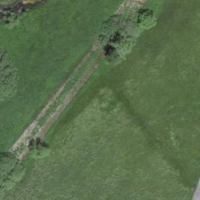
EUNIS habitat code: 21
Species observed at this site:
Heracleum sphondylium